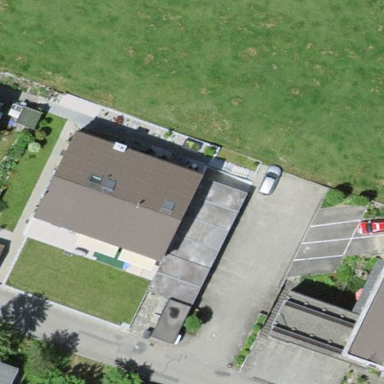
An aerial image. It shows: Garage building.